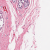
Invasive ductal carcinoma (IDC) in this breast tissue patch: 0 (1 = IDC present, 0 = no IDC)